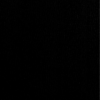
Label: dusty